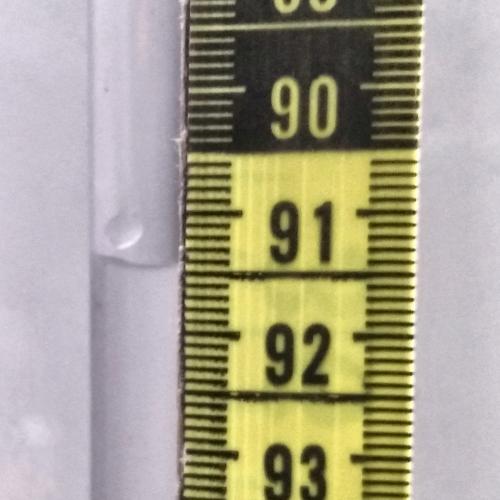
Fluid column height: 91.4 cm